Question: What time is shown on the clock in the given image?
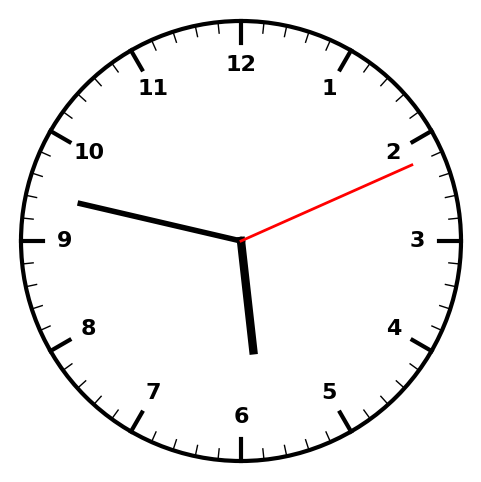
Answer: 05:47:11